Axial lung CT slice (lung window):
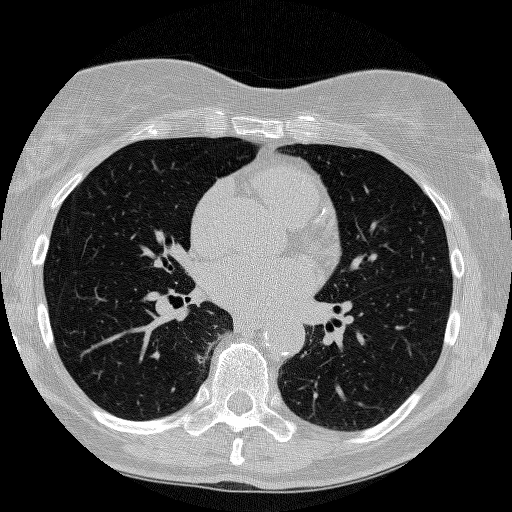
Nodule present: no